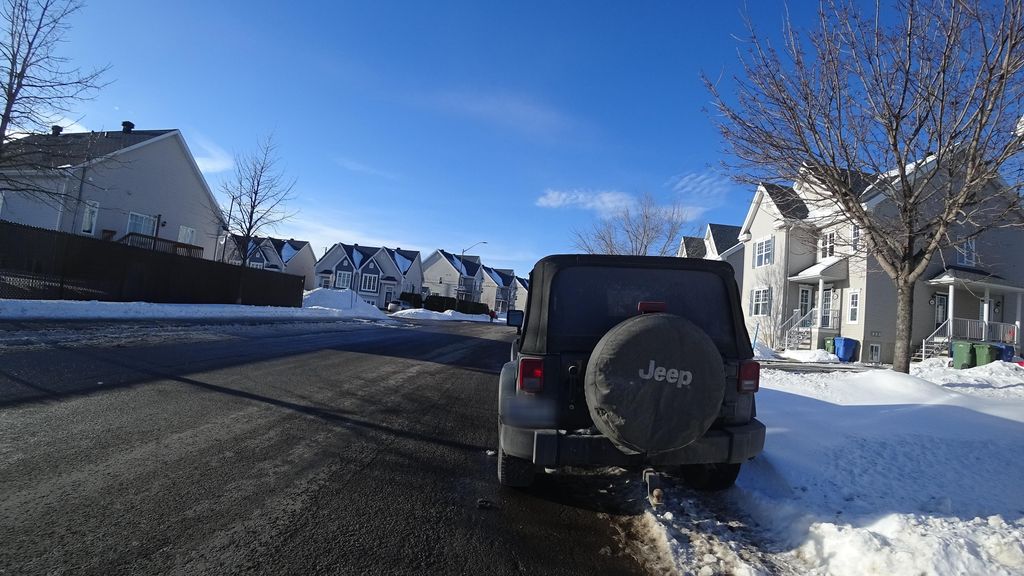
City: quebec_city